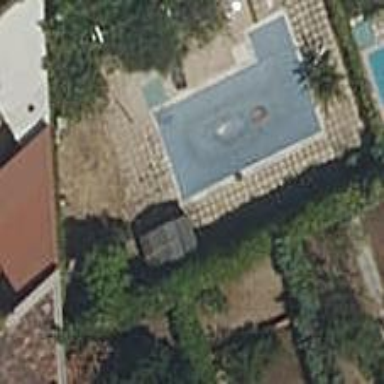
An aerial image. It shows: Swimming pool located in leisure land.